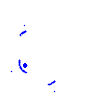
Particle: electron